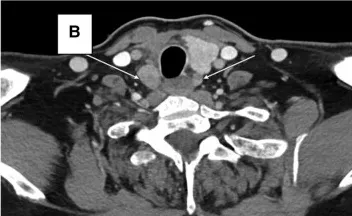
IV contrast-enhanced axial CT images during the arterial (20 seconds).
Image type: radiology (ct)